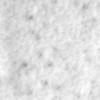
Label: no_change